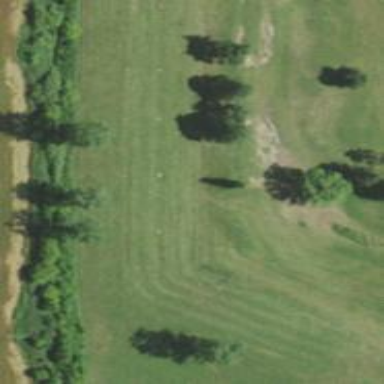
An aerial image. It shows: Golf hole.